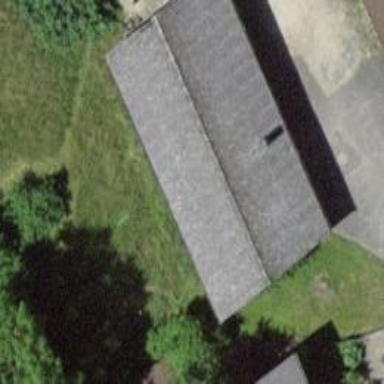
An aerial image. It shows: Garage building.